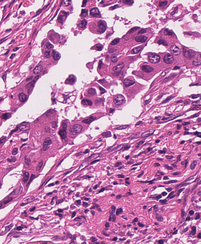
Tumor epithelial tissue: yes
Tumor-associated stroma tissue: yes
Normal tissue: no